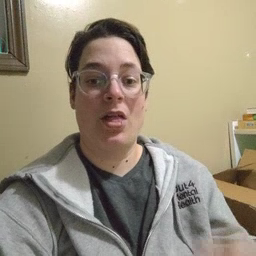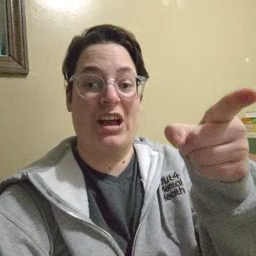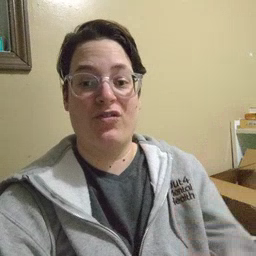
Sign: there